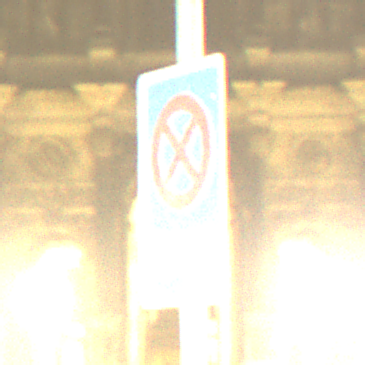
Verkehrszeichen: Taxenstand
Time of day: Night
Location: Outdoor (Urban)
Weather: Overcast
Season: NotSpecified
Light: Artificial